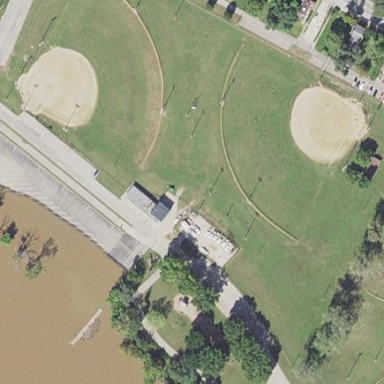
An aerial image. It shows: Baseball pitch for leisure and sports activities.